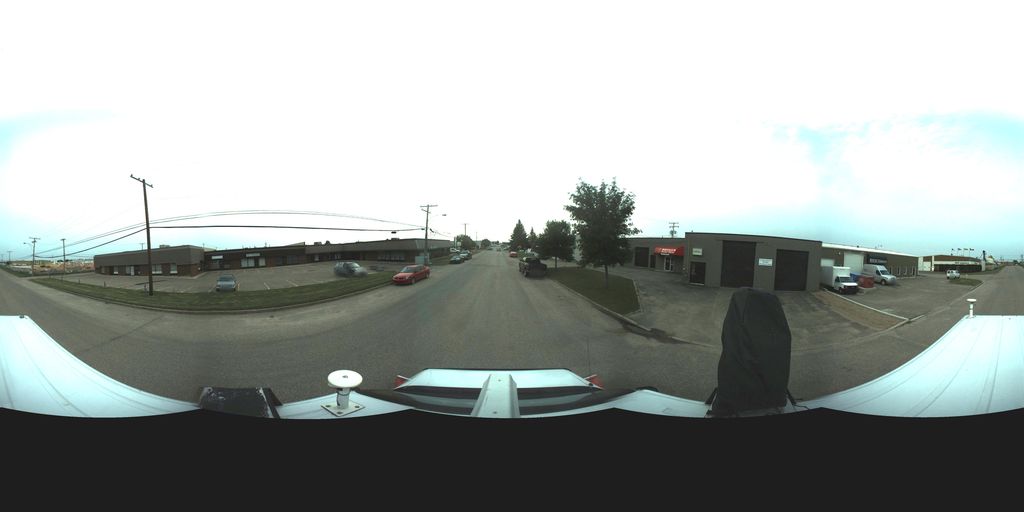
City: saskatoon